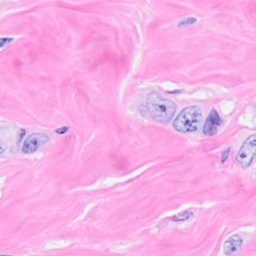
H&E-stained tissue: Breast